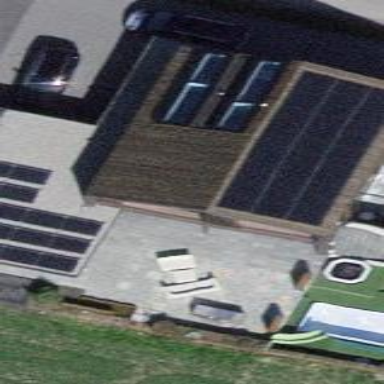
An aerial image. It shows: Solar power generator with photovoltaic panels.